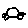
Label: car